Question: I'm trying to add a breakpoint in the line # gutter, but no breakpoint is added when I do this in the playground. Is this possible or is there another way to set breakpoints in the playground?

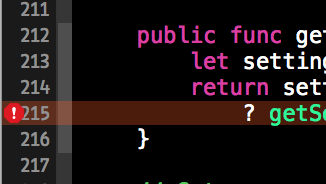
Answer: There's no debugger so you can't add any breakpoints.